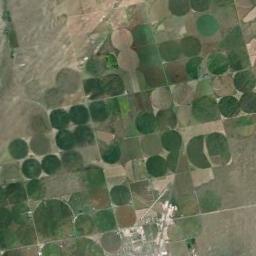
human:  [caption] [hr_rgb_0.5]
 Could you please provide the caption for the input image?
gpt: Some green circle farmland are in the bare land .

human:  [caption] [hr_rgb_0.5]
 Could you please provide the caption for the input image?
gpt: Many green circular farmlands with different radii are neatly arranged on the wasteland .

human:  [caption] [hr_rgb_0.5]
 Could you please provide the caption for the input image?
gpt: Many dense green and tan mixed neatly arranged circular farms of different sizes .

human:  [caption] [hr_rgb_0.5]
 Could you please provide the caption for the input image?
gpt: Most round fields are not entirely green .

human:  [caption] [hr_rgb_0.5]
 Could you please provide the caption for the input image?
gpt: There are many circular farmlands distributed irregularly .